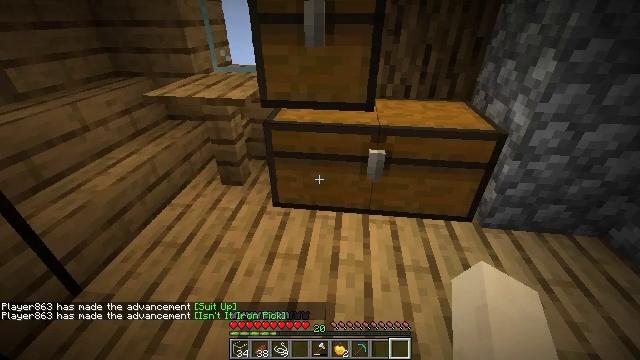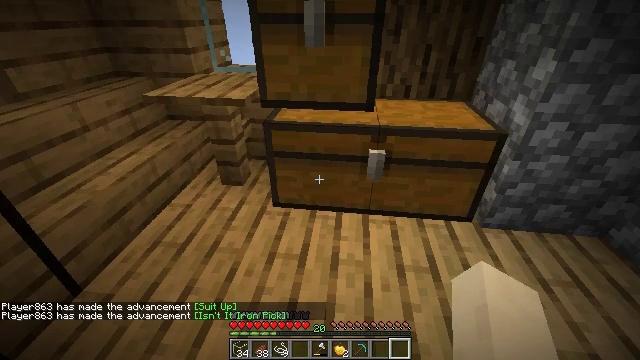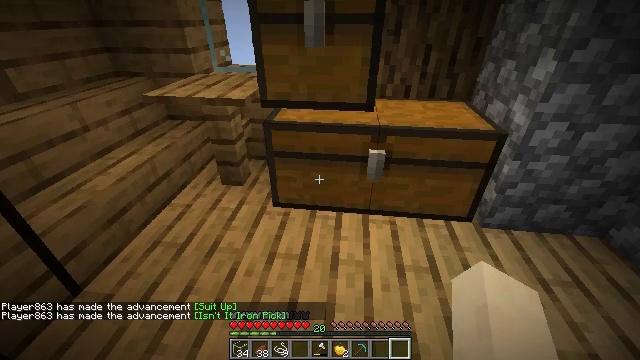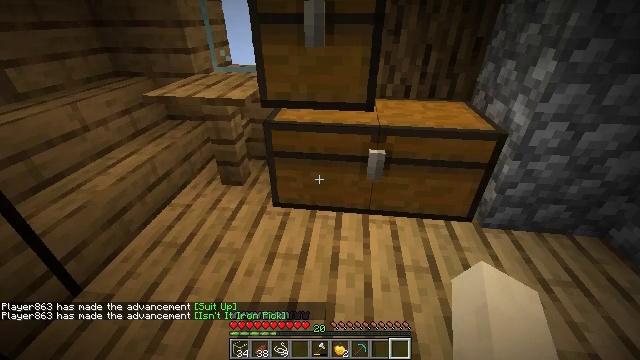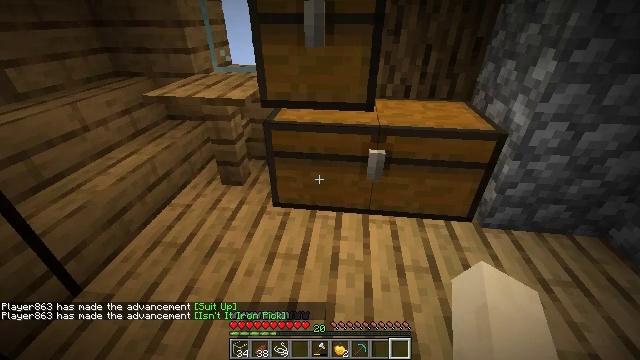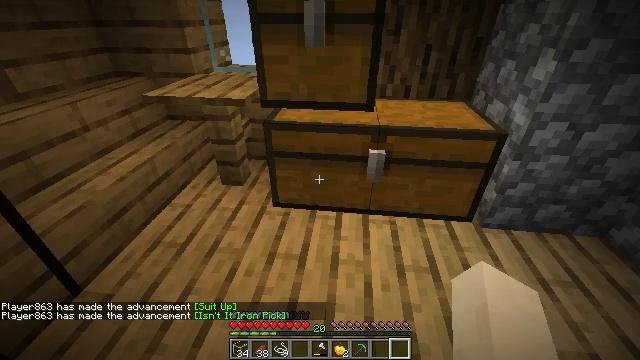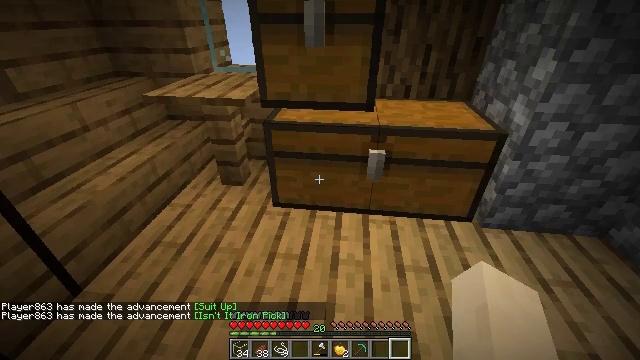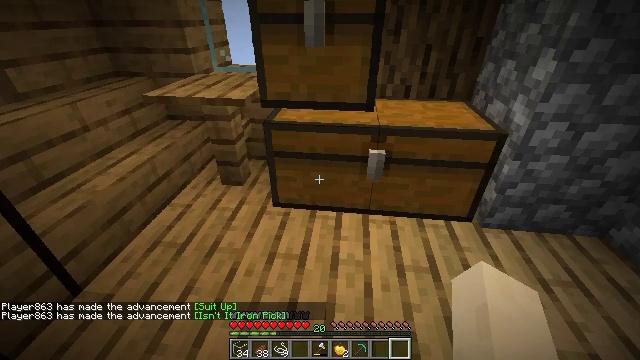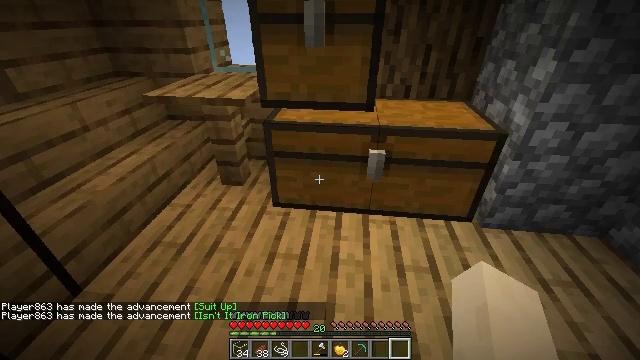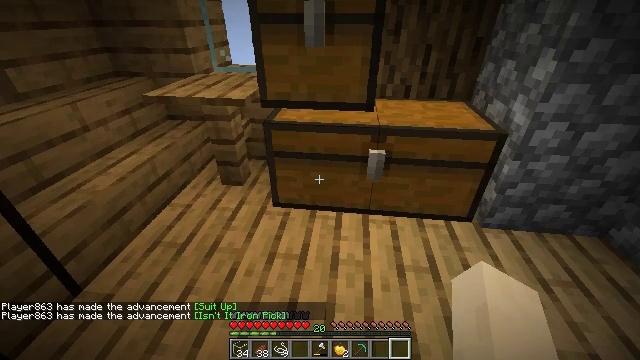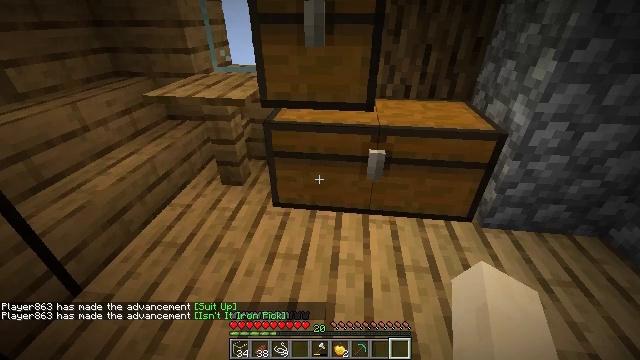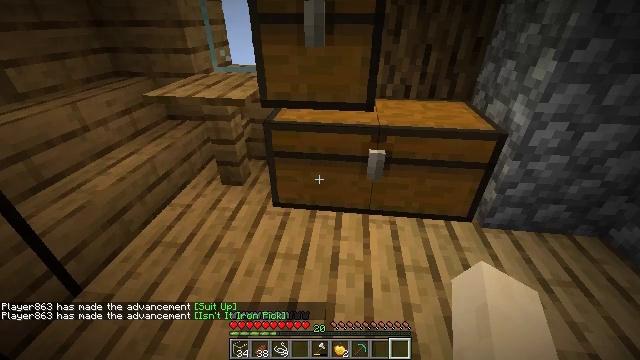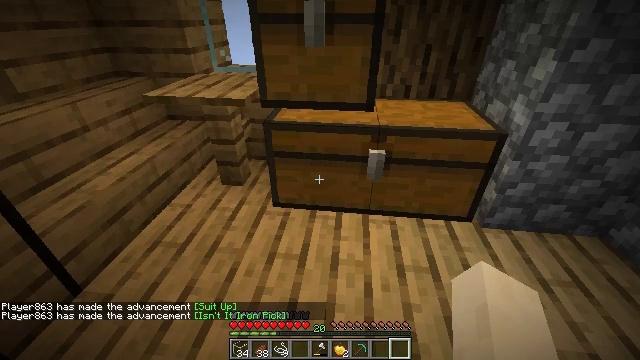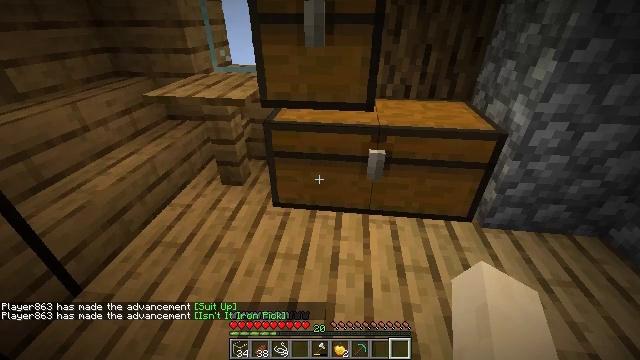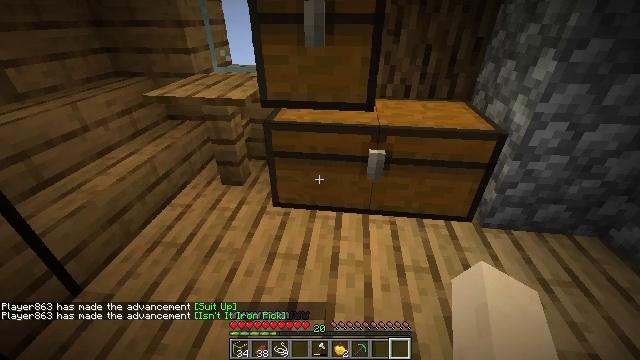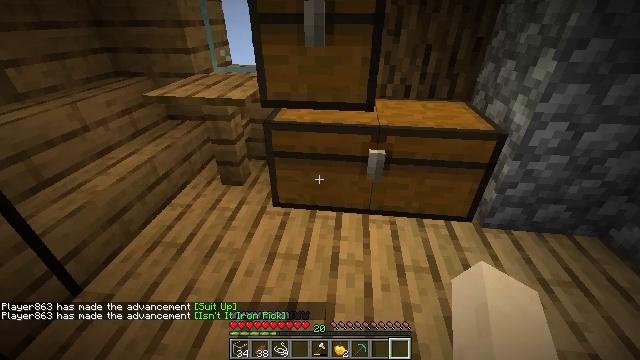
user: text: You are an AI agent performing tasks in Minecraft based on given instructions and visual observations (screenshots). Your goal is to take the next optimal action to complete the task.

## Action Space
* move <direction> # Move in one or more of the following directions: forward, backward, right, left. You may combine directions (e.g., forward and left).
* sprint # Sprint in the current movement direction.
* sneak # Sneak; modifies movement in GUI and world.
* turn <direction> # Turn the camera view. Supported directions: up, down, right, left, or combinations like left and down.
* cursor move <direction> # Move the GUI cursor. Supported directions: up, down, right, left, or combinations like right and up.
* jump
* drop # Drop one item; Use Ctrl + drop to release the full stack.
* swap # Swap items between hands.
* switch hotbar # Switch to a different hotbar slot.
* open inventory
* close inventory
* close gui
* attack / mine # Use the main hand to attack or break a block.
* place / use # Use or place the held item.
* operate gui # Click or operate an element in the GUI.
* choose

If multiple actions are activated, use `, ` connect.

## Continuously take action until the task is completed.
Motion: motion action
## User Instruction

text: Kill mobs.
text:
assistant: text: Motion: no_op
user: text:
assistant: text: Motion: no_op
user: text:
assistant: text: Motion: no_op
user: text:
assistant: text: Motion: no_op
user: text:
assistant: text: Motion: no_op
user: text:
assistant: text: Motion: no_op
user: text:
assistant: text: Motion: no_op
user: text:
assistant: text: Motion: no_op
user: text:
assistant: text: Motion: no_op
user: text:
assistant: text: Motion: no_op
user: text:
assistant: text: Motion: no_op
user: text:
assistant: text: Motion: no_op
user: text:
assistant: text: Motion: no_op
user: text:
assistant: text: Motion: no_op
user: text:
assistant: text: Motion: no_op
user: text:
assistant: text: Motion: no_op
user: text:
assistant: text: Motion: no_op
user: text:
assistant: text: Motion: no_op
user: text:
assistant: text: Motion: no_op
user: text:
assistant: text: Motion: no_op
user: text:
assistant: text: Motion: no_op
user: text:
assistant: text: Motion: no_op
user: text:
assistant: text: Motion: no_op
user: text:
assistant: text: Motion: no_op
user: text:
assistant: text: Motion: no_op
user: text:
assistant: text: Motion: no_op
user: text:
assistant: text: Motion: no_op
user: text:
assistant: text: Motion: no_op
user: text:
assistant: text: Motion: no_op
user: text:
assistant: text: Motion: no_op